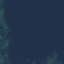
Land use / land cover class: SeaLake